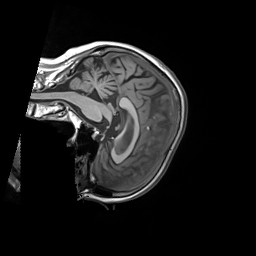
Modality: T1w
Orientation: sagittal
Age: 68
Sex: female
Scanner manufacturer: siemens
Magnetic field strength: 3 T
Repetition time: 1.55 s
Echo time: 0.00234 s